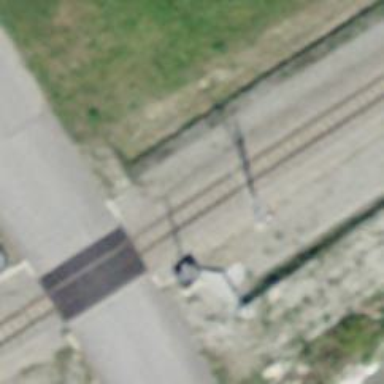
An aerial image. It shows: Level crossing along the railway.